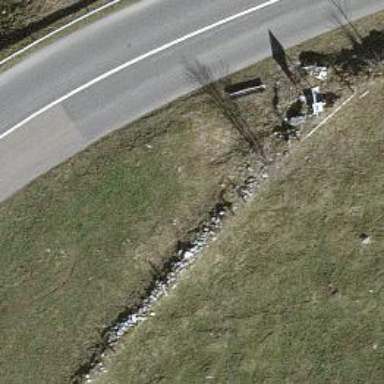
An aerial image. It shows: Wall is shown in the image.